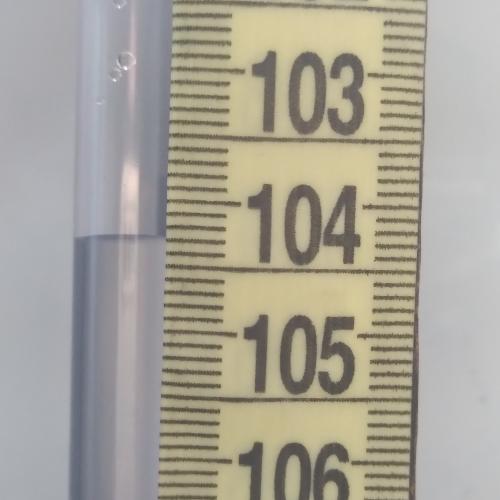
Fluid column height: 104.3 cm